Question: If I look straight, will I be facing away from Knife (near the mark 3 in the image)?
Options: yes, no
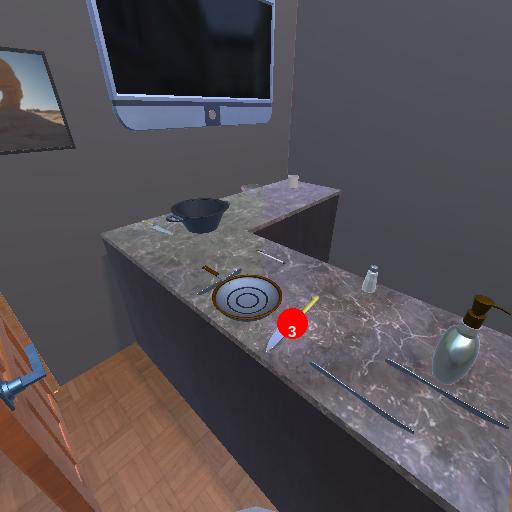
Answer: yes